Question: i want to create a vertical ruler in css and html. maybe this picture display my purpose.how create this vertical ruler?
my code is :
'''
<div>
<li class='ruler'>0</li>
<li class='ruler'>5</li>
<li class='ruler'>10</li>
<li class='ruler'>15</li>
<li class='ruler'>20</li>
</div>
.ruler {
background: #ffffff;
box-shadow: 0 -1px 1em hsl(60, 60%, 84%) inset;
border-radius: 2px;
border-left: 6px solid #000;
border-bottom: 1px solid #CCCCCC;
color: #000000;
margin: 0;
height: 80px;
list-style: none;
text-align: right;
width: 60px;
}
'''

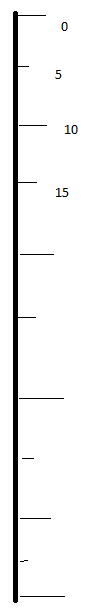
Answer: This is how I'd (probably) try to implement this idea:
'''
ol,
li {
/* removing the default list counters/markers: */
list-style-type: none;
}
ol {
/* resetting the counter so every <ol>
has an independent count: */
counter-reset: marker;
}
li {
/* 'real world' measurements are perhaps not
entirely faithful on screen: */
height: 1cm;
border-top: 1px solid #000;
/* including the border in the height of the element: */
box-sizing: border-box;
width: 2.5em;
/* incrementing the counter: */
counter-increment: marker;
/* to position the counter relative
to the <li>: */
position: relative;
border-left: 2px solid #000;
}
li:first-child,
li:nth-child(5n) {
/* longer mark for the first and
every fifth marker: */
width: 5em;
}
/* preventing a 'tail' on the <ol> from the
height of the last <li> (the counter is
displayed at the top, not the bottom): */
li:last-child {
height: 0;
}
li:first-child::after,
li:nth-child(5n)::after {
/* positioning the pseudo-element that
contains the counter: */
position: absolute;
/* vertically-centering it alongside the
top border: */
top: -0.5em;
/* moving it the full width of the element,
outside of the right side of the element: */
left: 100%;
height: 1em;
line-height: 1em;
width: 2em;
text-align: center;
/* specifying the counter to use: */
content: counter(marker);
}
'''
'''
<ol id="rule">
<li></li>
<li></li>
<li></li>
<li></li>
<li></li>
<li></li>
<li></li>
<li></li>
<li></li>
<li></li>
<li></li>
<li></li>
<li></li>
<li></li>
<li></li>
<li></li>
<li></li>
<li></li>
<li></li>
<li></li>
</ol>
'''
References:
- <URL>